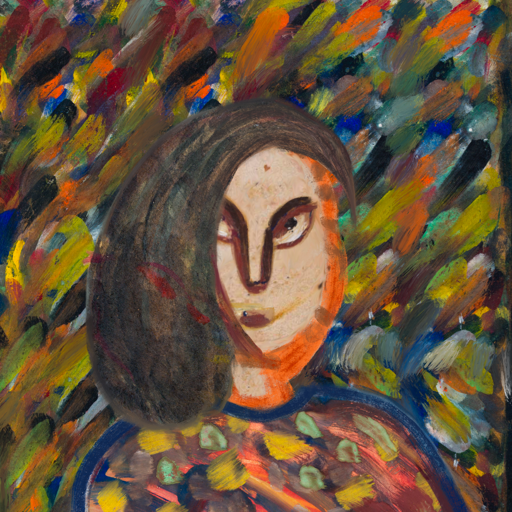
Background: An_Impression, Head And Neck Front: Rupkatha, Face Front: After_Raid, Bust: Mother_And_Son_Mother, Hair Front: Gypsy_Mother, Head Accessory: Blank, Second Necklace: Blank, Necklace: Blank, Baby: Blank